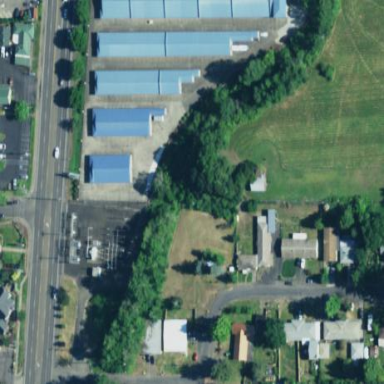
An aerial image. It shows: Storage rental shop.